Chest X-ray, AP view. Patient: 27 years old, sex F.
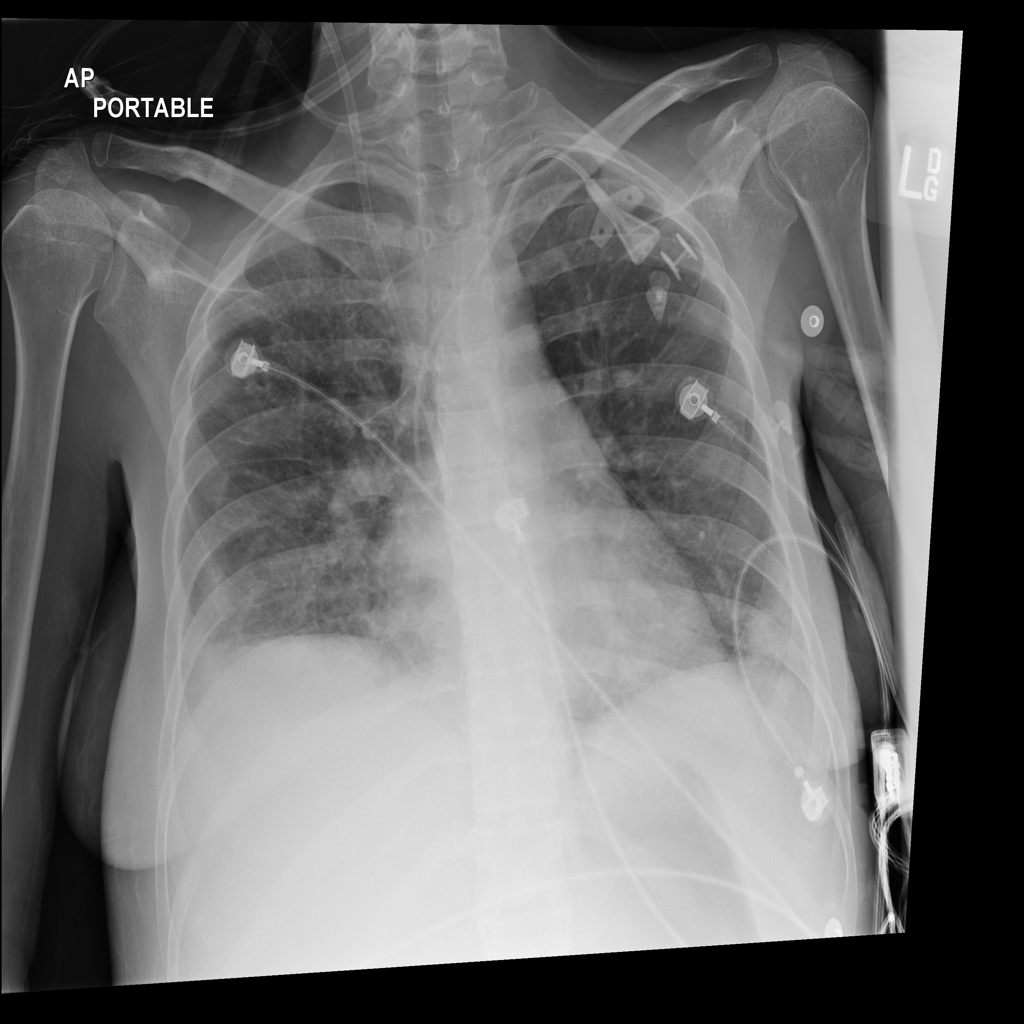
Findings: Effusion, Infiltration, Nodule